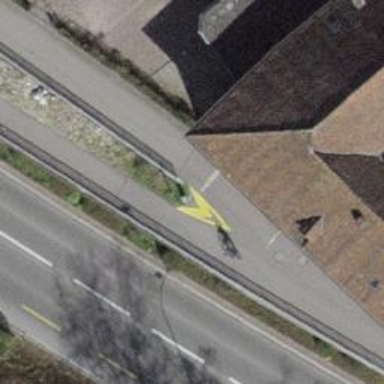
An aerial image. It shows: Asphalt cycleway.